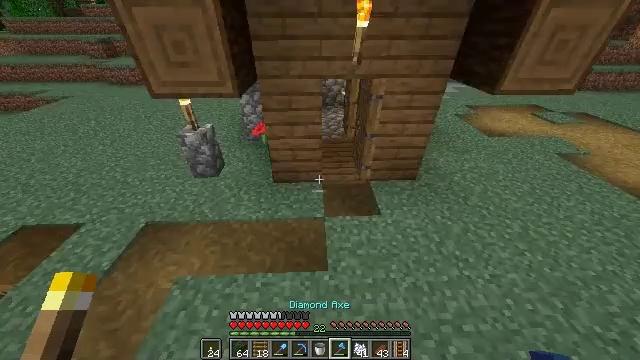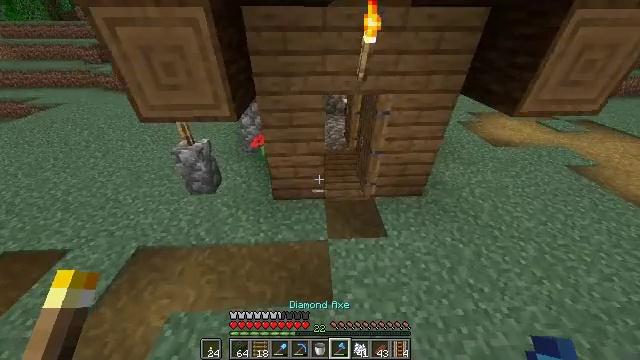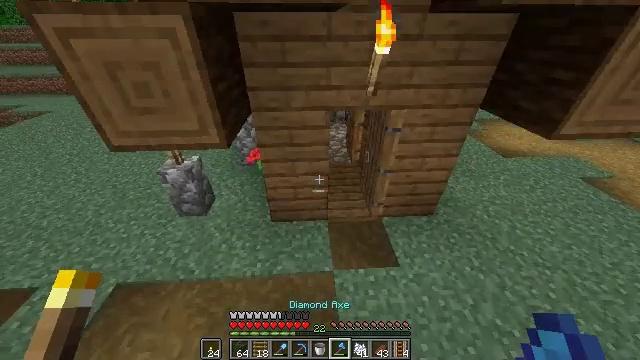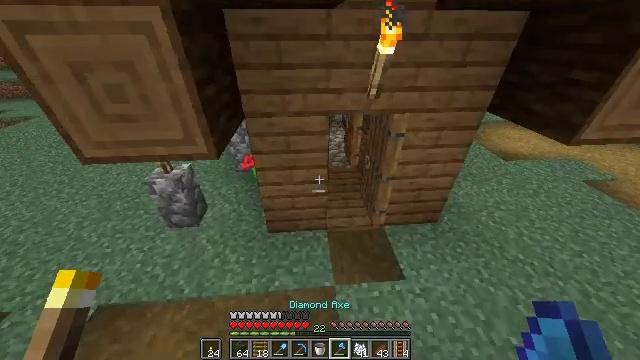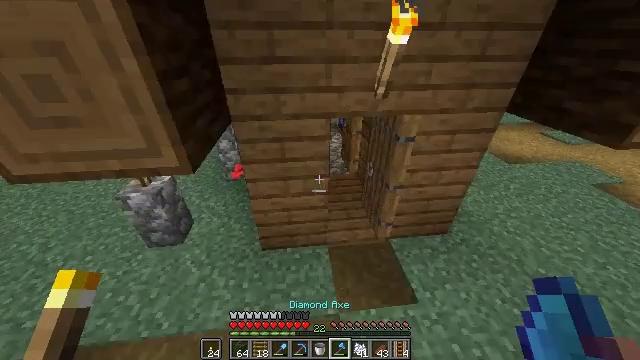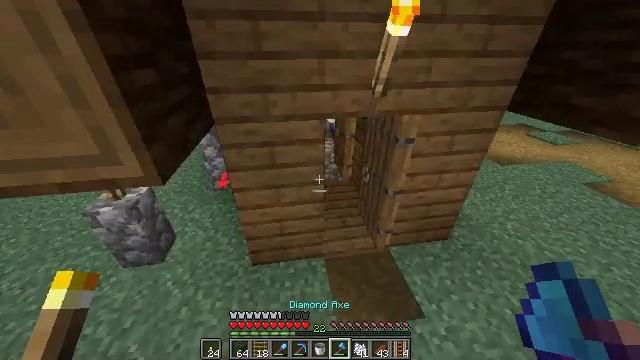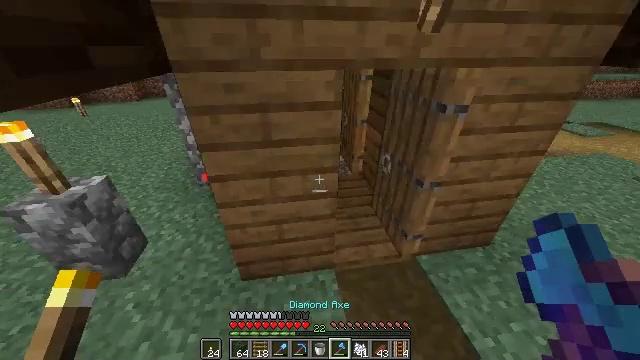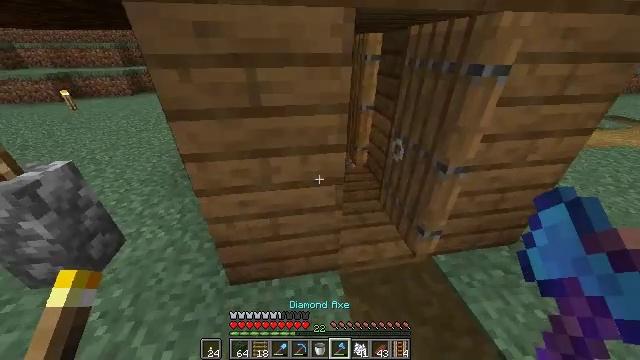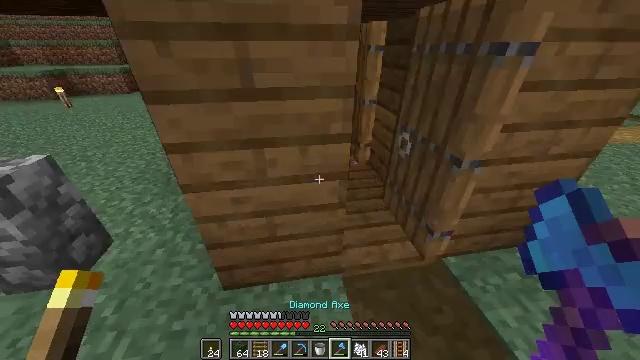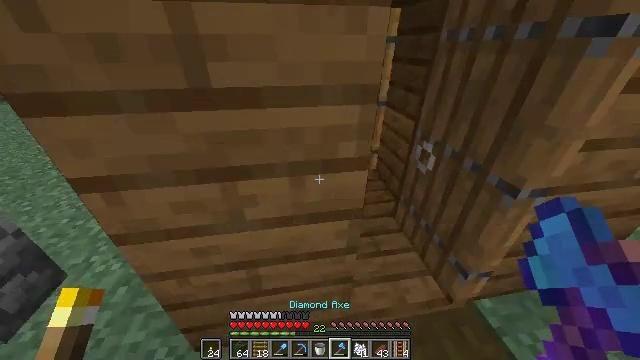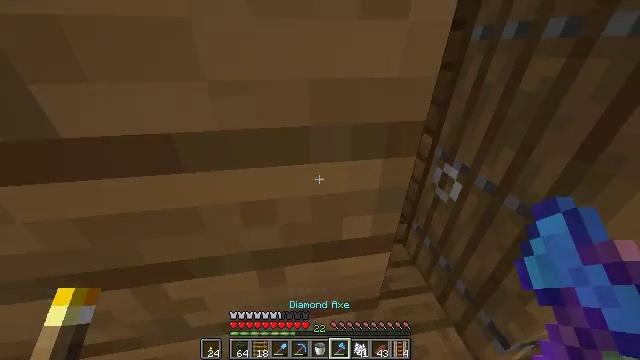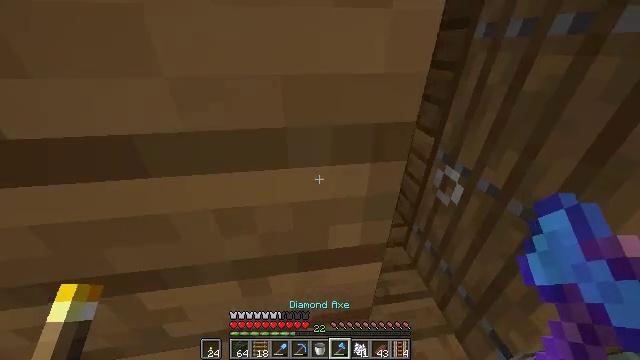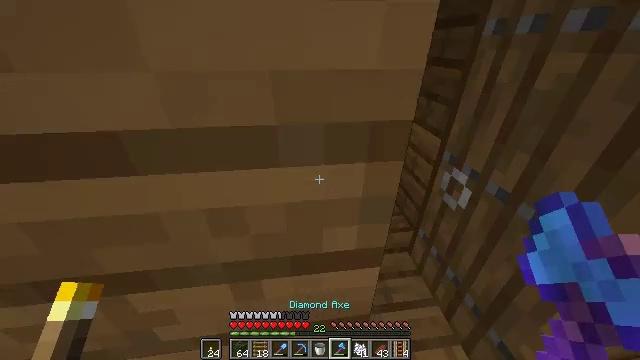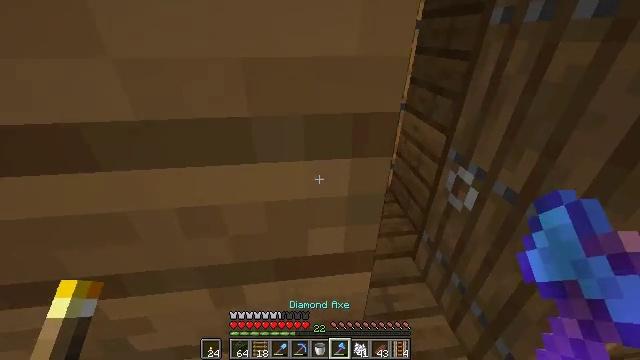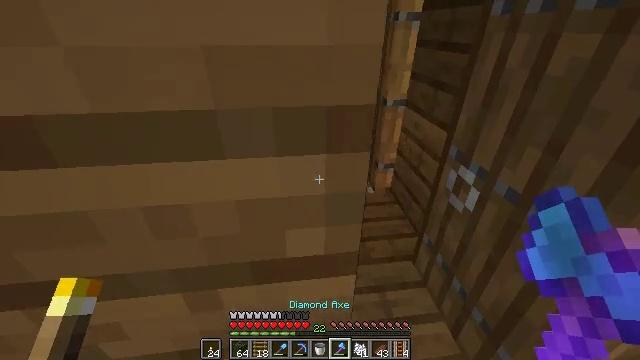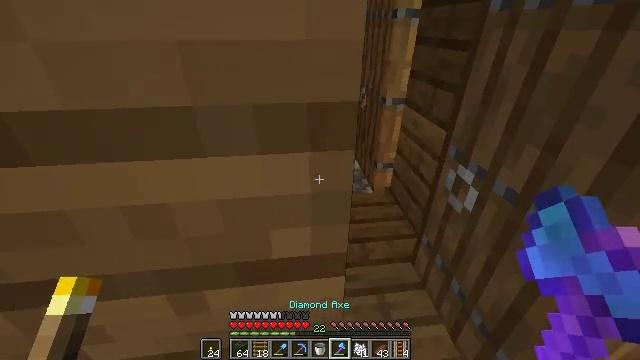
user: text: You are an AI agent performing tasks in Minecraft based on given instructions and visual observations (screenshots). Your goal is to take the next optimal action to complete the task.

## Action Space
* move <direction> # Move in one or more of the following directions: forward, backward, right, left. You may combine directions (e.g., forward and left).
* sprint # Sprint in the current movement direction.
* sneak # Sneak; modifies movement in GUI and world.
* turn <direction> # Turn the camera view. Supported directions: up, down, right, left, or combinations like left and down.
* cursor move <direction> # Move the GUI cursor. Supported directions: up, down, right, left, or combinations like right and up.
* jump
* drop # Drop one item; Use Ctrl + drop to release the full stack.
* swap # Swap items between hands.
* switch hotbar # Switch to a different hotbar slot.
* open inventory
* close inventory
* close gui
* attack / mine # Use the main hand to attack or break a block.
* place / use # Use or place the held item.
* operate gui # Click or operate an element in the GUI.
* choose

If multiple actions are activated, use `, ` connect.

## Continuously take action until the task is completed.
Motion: motion action
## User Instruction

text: Break the blue bed to move it.
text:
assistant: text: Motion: move forward
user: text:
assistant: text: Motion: move forward
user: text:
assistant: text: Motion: move forward, turn right
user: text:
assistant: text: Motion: move forward, turn right and up
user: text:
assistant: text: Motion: move forward, turn right and up
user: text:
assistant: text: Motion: move forward and move right
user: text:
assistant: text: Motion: move forward and move right
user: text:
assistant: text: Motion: move forward and move right
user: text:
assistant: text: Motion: move forward
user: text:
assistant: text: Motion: move forward, sprint
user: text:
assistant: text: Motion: move forward, sprint
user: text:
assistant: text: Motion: move forward, sprint, turn left
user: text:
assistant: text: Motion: move forward, sprint
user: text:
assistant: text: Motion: move forward
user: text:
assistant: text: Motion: move forward
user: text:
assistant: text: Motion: move forward
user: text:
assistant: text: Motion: move forward, sprint
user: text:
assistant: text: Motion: move forward, sprint
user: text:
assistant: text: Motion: move forward, sprint
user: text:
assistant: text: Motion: move forward, sprint
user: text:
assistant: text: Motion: move forward
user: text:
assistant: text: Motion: move forward and move right, turn left
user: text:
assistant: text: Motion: move forward and move right, turn left
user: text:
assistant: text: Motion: move forward and move right, turn left
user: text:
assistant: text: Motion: move forward and move right, sprint, turn left
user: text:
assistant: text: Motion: move forward, sprint, turn left
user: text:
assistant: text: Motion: move forward, sprint
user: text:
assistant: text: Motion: move forward, sprint
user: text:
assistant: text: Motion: move forward, sprint
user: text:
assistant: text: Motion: move forward